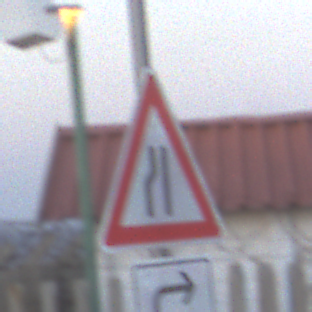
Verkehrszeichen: EinseitigVerengteFahrbahnLinks
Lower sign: RichtungsangabeDurchPfeile5
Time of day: SunriseSunset
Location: Outdoor (Suburban)
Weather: Clear
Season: NotSpecified
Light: Natural